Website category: auto
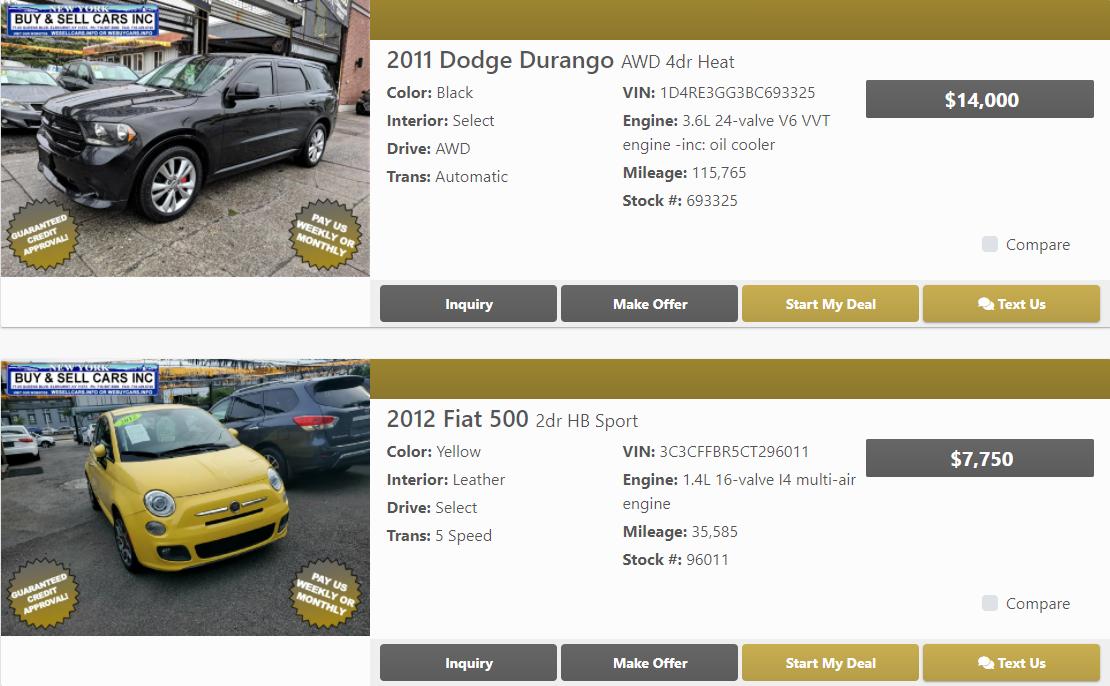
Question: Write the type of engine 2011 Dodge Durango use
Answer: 3.6L 24-valve V6 VVT engine -inc: oil cooler

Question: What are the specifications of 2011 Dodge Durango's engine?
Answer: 3.6L 24-valve V6 VVT engine -inc: oil cooler

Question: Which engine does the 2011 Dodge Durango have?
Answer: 3.6L 24-valve V6 VVT engine -inc: oil cooler

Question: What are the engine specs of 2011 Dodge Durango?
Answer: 3.6L 24-valve V6 VVT engine -inc: oil cooler

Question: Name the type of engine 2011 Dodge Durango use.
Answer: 3.6L 24-valve V6 VVT engine -inc: oil cooler

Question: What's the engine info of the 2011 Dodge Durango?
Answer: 3.6L 24-valve V6 VVT engine -inc: oil cooler

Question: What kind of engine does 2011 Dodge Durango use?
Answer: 3.6L 24-valve V6 VVT engine -inc: oil cooler

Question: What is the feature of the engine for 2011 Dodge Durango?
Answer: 3.6L 24-valve V6 VVT engine -inc: oil cooler

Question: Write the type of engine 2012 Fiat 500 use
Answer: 1.4L 16-valve I4 multi-air engine

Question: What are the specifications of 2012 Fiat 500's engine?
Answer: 1.4L 16-valve I4 multi-air engine

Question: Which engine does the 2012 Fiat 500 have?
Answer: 1.4L 16-valve I4 multi-air engine

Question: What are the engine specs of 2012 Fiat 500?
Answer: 1.4L 16-valve I4 multi-air engine

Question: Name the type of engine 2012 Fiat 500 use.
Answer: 1.4L 16-valve I4 multi-air engine

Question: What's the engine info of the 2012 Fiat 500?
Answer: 1.4L 16-valve I4 multi-air engine

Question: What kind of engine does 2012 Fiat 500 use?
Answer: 1.4L 16-valve I4 multi-air engine

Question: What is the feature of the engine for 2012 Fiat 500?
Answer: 1.4L 16-valve I4 multi-air engine

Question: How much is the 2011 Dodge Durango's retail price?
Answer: $14,000

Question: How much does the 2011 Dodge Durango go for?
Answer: $14,000

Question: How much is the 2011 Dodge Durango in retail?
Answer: $14,000

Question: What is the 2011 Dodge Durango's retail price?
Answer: $14,000

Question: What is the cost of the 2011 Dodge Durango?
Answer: $14,000

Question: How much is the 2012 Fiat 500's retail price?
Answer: $7,750

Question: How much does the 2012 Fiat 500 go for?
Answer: $7,750

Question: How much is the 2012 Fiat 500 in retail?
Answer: $7,750

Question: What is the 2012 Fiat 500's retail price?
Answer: $7,750

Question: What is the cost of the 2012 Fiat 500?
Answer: $7,750

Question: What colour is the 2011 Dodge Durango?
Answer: Black

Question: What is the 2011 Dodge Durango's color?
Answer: Black

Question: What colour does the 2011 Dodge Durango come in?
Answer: Black

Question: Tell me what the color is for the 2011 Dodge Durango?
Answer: Black

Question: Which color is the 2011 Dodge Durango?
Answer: Black

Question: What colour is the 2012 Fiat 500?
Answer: Yellow

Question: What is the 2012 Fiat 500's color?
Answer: Yellow

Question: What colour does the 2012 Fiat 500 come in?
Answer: Yellow

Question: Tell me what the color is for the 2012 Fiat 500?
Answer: Yellow

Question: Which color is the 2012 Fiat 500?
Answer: Yellow

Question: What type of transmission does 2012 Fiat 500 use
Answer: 5 Speed

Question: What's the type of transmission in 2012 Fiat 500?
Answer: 5 Speed

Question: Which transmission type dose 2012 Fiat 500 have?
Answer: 5 Speed

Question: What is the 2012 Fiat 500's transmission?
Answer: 5 Speed

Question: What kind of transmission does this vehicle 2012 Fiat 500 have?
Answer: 5 Speed

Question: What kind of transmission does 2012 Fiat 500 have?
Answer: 5 Speed

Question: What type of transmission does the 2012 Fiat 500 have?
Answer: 5 Speed

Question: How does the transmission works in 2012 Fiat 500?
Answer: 5 Speed

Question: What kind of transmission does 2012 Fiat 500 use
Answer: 5 Speed

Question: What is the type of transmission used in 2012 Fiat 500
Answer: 5 Speed

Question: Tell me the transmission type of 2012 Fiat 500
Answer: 5 Speed

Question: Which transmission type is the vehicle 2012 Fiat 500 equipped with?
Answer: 5 Speed

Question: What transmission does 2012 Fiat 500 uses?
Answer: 5 Speed

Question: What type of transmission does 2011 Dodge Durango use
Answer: Automatic

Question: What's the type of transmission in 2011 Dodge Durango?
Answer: Automatic

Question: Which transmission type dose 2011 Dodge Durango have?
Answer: Automatic

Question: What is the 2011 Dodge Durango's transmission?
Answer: Automatic

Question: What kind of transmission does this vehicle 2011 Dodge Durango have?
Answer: Automatic

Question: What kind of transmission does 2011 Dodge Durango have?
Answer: Automatic

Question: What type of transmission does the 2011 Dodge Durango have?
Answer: Automatic

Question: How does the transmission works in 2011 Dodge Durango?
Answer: Automatic

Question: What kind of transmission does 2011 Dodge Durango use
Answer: Automatic

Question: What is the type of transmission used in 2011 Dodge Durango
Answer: Automatic

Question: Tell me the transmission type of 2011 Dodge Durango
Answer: Automatic

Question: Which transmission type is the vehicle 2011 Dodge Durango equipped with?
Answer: Automatic

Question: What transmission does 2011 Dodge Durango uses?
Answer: Automatic

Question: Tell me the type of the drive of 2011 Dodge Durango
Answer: AWD

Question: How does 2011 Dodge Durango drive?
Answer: AWD